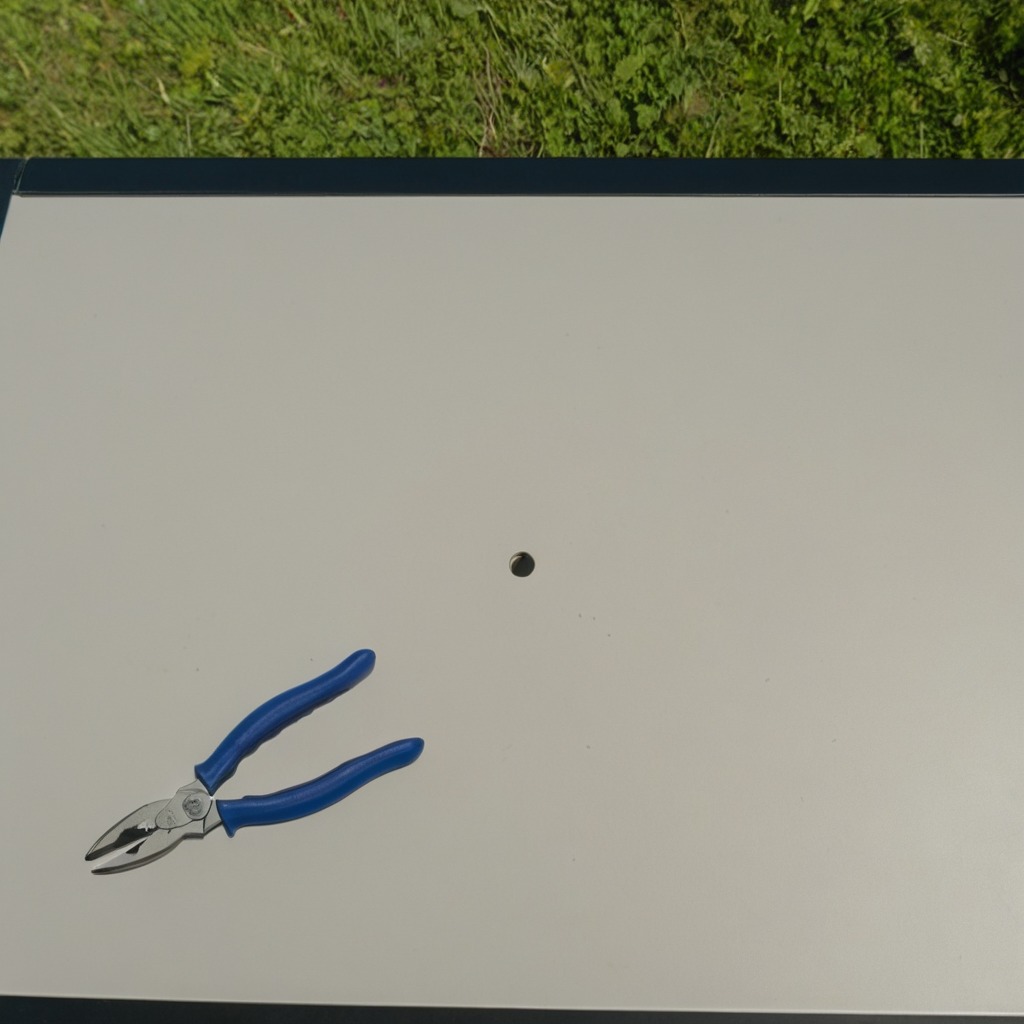
A plier is lying on a table in a temporary outdoor tool station.